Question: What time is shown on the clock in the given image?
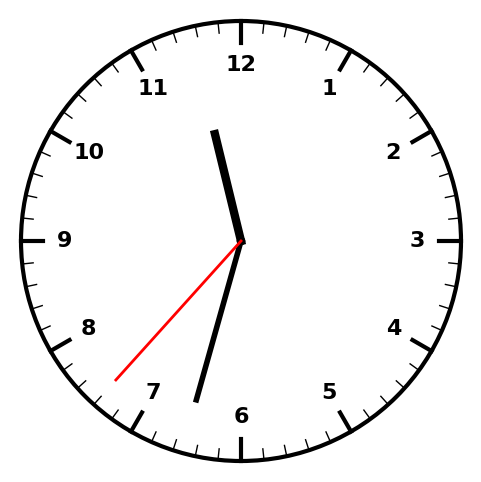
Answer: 11:32:37